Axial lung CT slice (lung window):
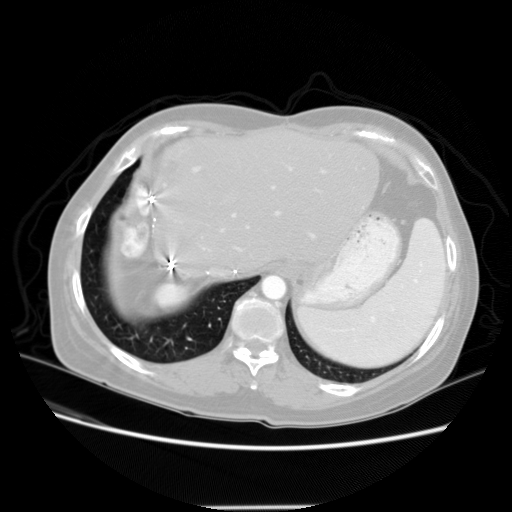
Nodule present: no